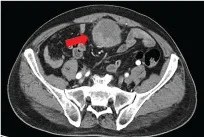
Pathological and imaging examination of case 2. (C) Abdominal enhanced CT showing a round nodule measuring 5.4 x 5.5 cm with clear boundaries at the top of the bladder (red arrow).
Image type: radiology (ct)